Question: I have one spinner in a fragment that have a very annoying graphical glitch.
This occurs only on my Nexus 5 with API 21.

I have try to set spinner.setLayerType(View.LAYER_TYPE_SOFTWARE, null) but the glitch is still present.
Any ideas?
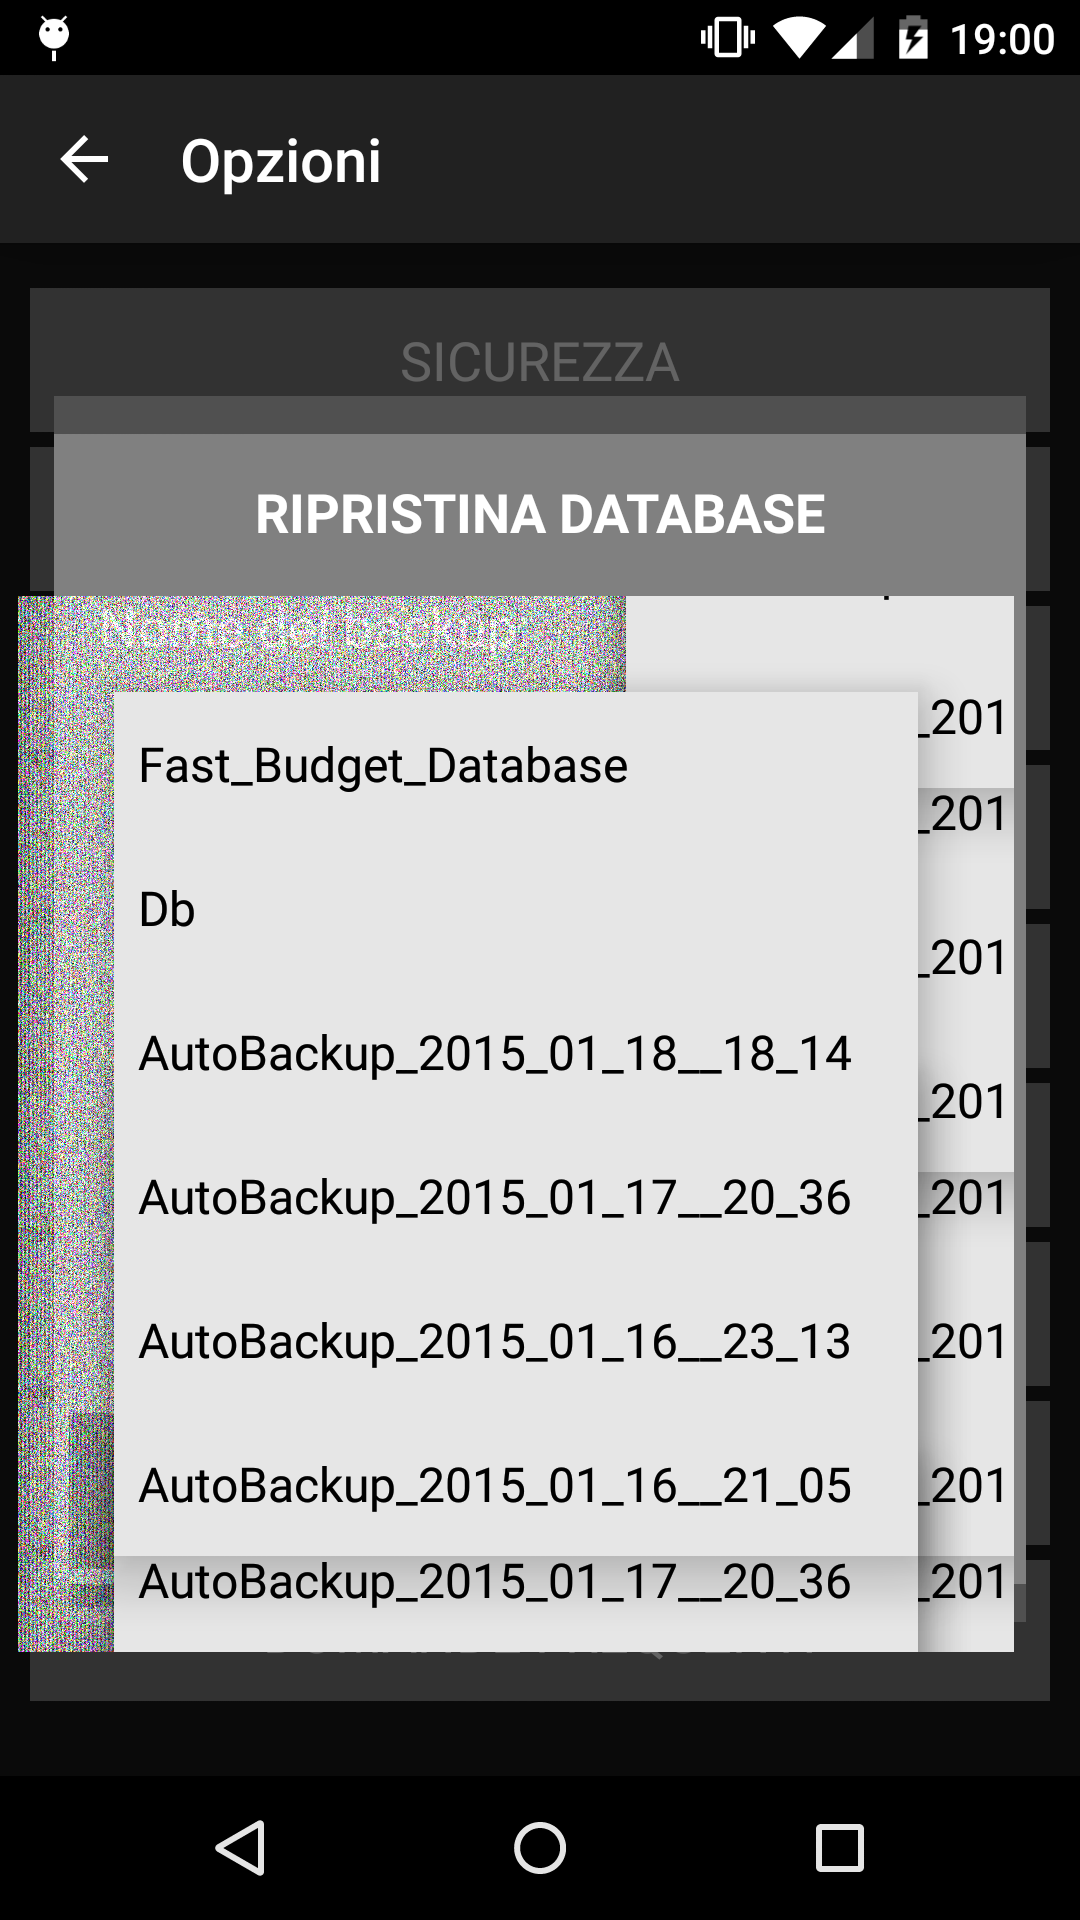
Answer: I managed to work around this bug in two different ways:
1. Set a style to your spinner: <Spinner
android:background="@drawable/background"
android:id="@+id/spinner"
android:layout_width="wrap_content"
android:layout_height="wrap_content"
style="@android:style/Widget.Holo.Light.Spinner"/>
maybe the background color in the predefined styles is enough for you. If not try
1. Create a shape drawable with a corner radius: <?xml version="1.0" encoding="utf-8"?>
<shape xmlns:android="http://schemas.android.com/apk/res/android"
android:shape="rectangle">
<corners android:radius="2dp" />
<solid android:color="#00ff00" />
</shape>
and set it as a popupBackground to your spinner
'''
<Spinner
android:background="@drawable/spinner_background"
android:id="@+id/date_spinner"
android:layout_width="wrap_content"
android:layout_height="wrap_content"
android:clickable="false"
android:popupBackground="@drawable/spinner_popup_background"/>
'''
hope this is helpful!